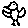
Label: bird